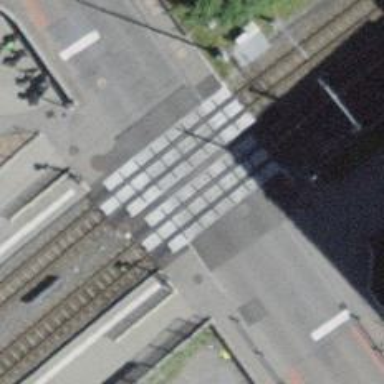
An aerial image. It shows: Full barrier level crossing along the railway.